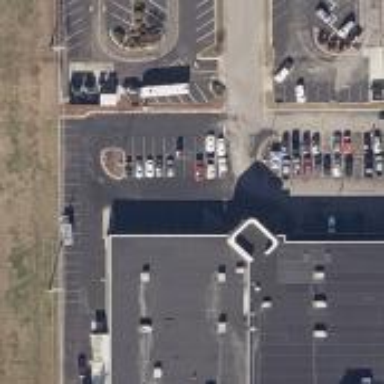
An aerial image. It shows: Retail building.